Interaction volume radius: 5 \u00c5
Interaction volume height: 10 \u00c5
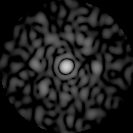
Disorder parameter: 0.8288